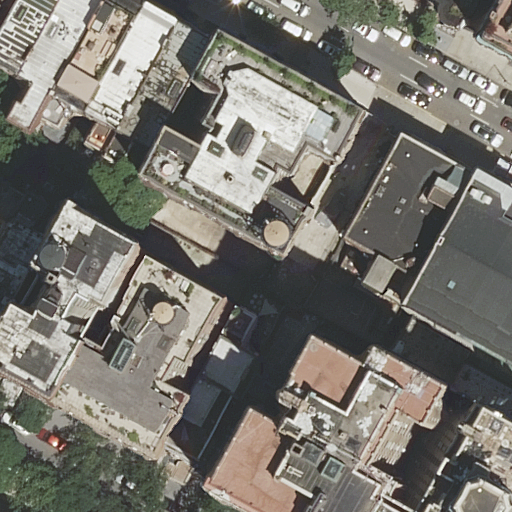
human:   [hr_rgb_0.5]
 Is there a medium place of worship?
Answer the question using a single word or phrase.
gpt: no

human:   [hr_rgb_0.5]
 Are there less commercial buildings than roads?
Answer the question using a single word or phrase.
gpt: yes

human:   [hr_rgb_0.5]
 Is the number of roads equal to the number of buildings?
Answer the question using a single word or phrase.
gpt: no

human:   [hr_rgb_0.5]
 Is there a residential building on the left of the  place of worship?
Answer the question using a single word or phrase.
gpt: yes

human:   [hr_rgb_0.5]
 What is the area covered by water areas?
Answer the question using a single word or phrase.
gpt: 0m2

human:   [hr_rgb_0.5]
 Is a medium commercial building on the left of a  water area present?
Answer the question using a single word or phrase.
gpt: no

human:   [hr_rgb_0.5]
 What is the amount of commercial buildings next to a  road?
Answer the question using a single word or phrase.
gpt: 0

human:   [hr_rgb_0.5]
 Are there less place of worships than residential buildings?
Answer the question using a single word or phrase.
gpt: yes

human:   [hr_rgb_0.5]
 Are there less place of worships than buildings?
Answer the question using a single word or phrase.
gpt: yes

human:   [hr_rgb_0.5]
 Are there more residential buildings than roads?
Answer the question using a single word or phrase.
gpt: yes

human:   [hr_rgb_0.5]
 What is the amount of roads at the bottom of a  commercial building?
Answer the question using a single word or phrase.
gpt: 0

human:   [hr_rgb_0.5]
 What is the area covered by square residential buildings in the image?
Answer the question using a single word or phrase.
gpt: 0m2

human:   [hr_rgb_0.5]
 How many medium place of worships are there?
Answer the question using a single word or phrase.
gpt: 0

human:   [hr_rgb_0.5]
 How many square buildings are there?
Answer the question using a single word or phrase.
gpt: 0

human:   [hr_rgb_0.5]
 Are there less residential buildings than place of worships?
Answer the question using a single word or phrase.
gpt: no

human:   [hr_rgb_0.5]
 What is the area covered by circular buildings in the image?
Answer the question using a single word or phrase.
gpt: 0m2

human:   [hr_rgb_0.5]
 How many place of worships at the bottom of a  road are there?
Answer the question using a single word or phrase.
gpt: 1

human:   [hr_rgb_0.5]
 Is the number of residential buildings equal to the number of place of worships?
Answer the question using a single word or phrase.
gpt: no

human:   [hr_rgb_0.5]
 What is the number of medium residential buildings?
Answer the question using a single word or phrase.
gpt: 8

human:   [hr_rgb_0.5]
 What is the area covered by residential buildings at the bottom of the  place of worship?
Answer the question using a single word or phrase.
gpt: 651m2

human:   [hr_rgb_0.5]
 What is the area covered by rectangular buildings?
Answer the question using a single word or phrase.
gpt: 1290m2

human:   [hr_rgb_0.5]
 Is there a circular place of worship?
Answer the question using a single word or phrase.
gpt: no

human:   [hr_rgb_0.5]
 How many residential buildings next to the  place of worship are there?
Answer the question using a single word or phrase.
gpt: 18

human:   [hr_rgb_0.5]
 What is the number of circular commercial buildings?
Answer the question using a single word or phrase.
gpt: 0

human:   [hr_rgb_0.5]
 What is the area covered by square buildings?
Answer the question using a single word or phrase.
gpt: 0m2

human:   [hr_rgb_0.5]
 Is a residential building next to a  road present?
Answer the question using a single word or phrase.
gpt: yes

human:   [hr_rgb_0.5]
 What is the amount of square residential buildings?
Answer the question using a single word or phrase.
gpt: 0

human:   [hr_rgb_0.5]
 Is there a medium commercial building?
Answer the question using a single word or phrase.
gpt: no

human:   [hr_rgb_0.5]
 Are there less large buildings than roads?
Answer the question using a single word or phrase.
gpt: no

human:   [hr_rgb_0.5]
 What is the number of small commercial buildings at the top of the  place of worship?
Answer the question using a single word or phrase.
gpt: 0

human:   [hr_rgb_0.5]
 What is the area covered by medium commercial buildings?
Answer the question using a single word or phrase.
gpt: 0m2

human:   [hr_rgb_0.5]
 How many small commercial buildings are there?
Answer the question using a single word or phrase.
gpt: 0

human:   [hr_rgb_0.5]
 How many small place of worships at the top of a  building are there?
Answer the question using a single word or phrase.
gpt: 0

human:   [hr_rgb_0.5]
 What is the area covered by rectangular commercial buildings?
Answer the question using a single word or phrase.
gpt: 0m2

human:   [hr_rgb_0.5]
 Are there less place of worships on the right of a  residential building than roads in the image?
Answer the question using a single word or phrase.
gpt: yes

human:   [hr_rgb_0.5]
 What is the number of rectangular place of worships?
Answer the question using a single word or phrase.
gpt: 0